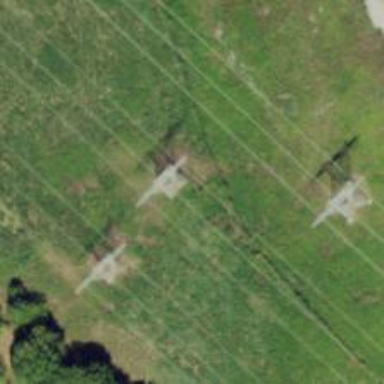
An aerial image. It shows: Lattice structure tower used for power transmission.